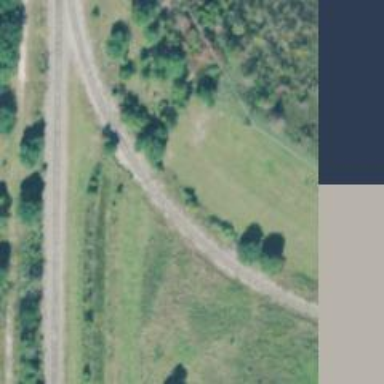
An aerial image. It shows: Railway spur service.